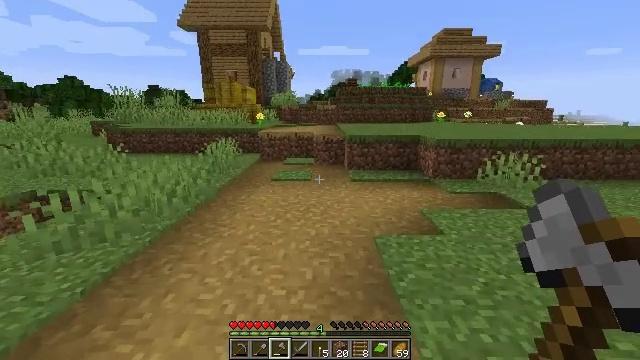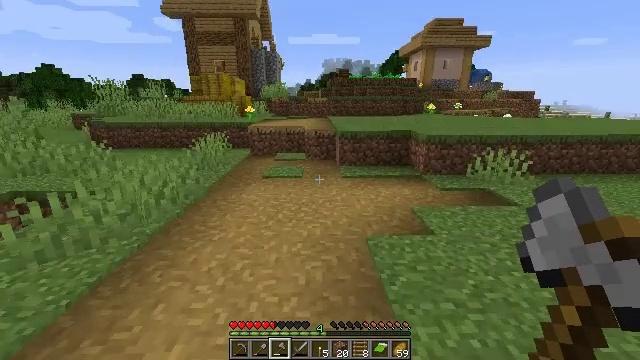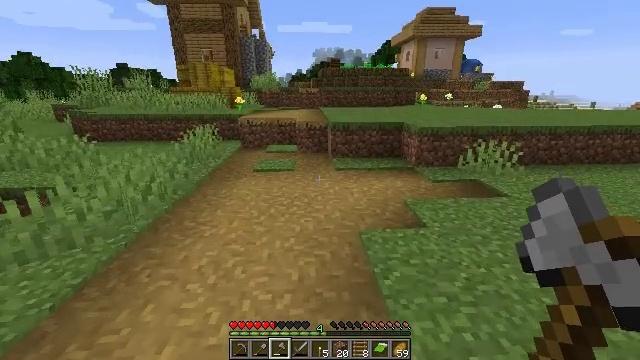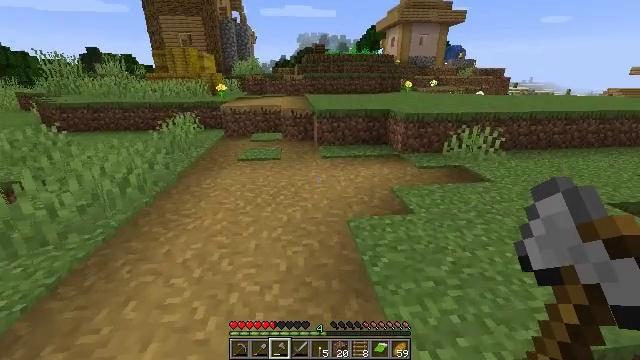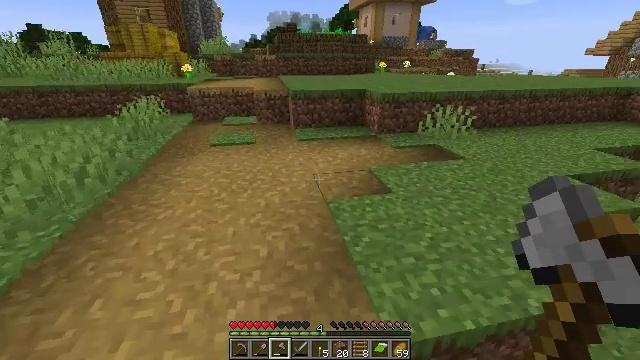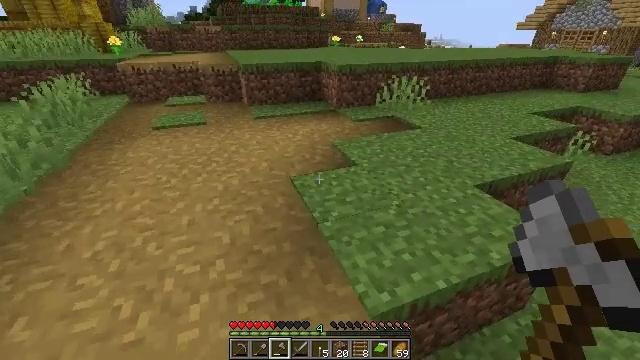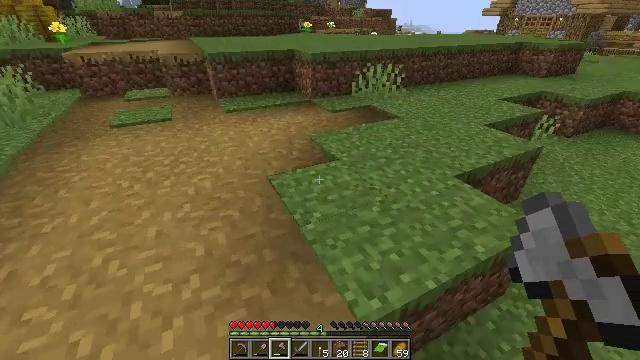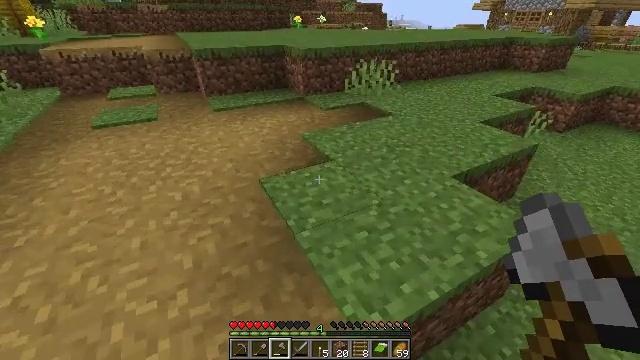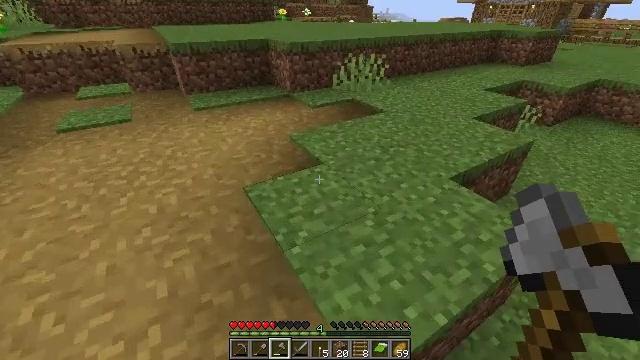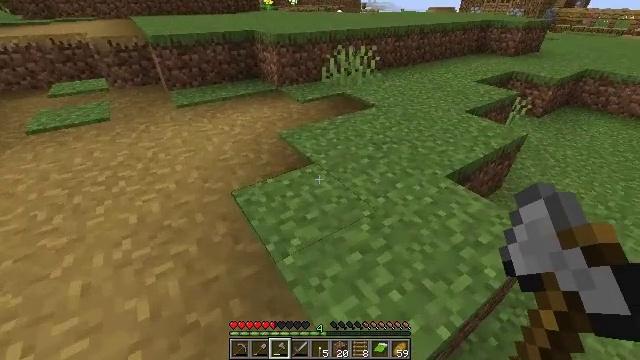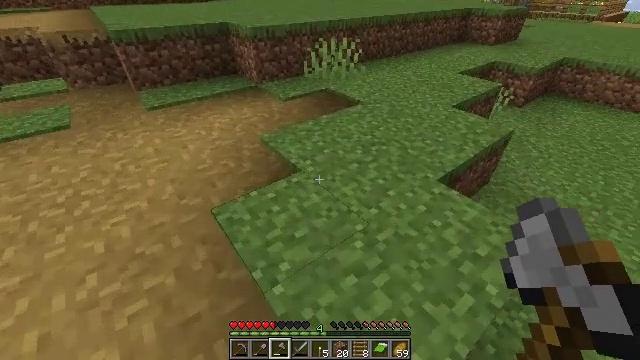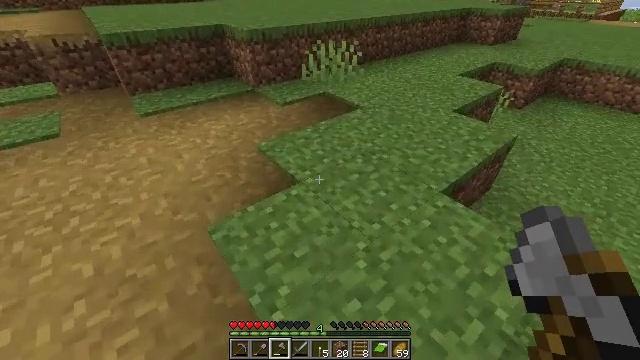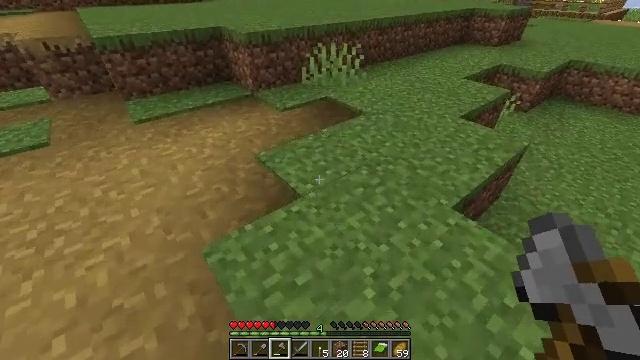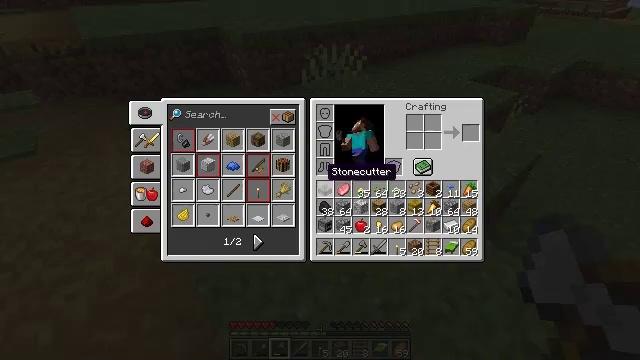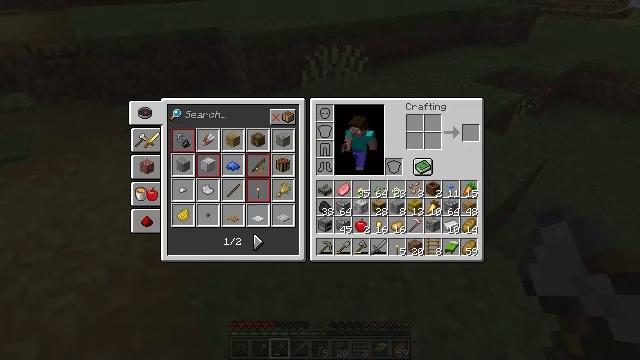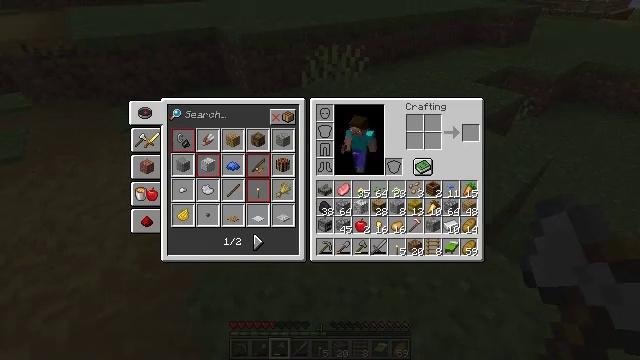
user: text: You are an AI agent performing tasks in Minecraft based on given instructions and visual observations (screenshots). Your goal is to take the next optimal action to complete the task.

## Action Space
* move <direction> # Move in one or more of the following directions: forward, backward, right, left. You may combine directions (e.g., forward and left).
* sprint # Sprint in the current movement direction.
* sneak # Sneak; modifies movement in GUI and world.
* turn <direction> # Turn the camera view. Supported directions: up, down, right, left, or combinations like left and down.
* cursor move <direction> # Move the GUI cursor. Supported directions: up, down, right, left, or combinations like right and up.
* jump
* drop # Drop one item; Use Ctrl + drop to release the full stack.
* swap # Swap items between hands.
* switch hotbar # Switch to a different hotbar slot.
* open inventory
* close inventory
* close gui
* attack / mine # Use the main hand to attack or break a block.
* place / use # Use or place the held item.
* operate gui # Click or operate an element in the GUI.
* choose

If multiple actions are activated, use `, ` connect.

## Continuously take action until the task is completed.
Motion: motion action
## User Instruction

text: Drop a ladder.
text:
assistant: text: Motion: move forward, turn right and down, jump
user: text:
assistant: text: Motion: move forward, turn right and down
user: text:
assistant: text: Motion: move forward, turn right and down
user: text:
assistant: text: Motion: move forward, turn right and down
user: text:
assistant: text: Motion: move forward, turn right and down
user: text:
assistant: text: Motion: move forward, turn right and down
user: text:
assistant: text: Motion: move forward, turn right
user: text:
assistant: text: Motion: move forward, turn right and down
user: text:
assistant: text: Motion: move forward, turn right and down
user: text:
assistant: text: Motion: move forward, turn right and down
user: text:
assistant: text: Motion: move forward
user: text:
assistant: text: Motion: move forward
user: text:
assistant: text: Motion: move forward, open inventory
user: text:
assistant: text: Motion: move forward, open inventory
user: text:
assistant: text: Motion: open inventory
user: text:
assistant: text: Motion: open inventory
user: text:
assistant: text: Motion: no_op
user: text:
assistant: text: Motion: cursor move right
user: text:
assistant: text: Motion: cursor move right
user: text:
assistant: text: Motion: cursor move right and down
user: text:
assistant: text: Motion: cursor move right and down
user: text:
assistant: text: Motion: cursor move right and down
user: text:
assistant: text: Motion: no_op
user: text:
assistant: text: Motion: no_op
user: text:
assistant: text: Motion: no_op
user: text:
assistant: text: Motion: cursor move right
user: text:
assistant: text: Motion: cursor move right and down
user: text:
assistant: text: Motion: cursor move right and down
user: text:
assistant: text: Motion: no_op
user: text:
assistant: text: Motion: no_op